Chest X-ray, PA view. Patient: 42 years old, sex F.
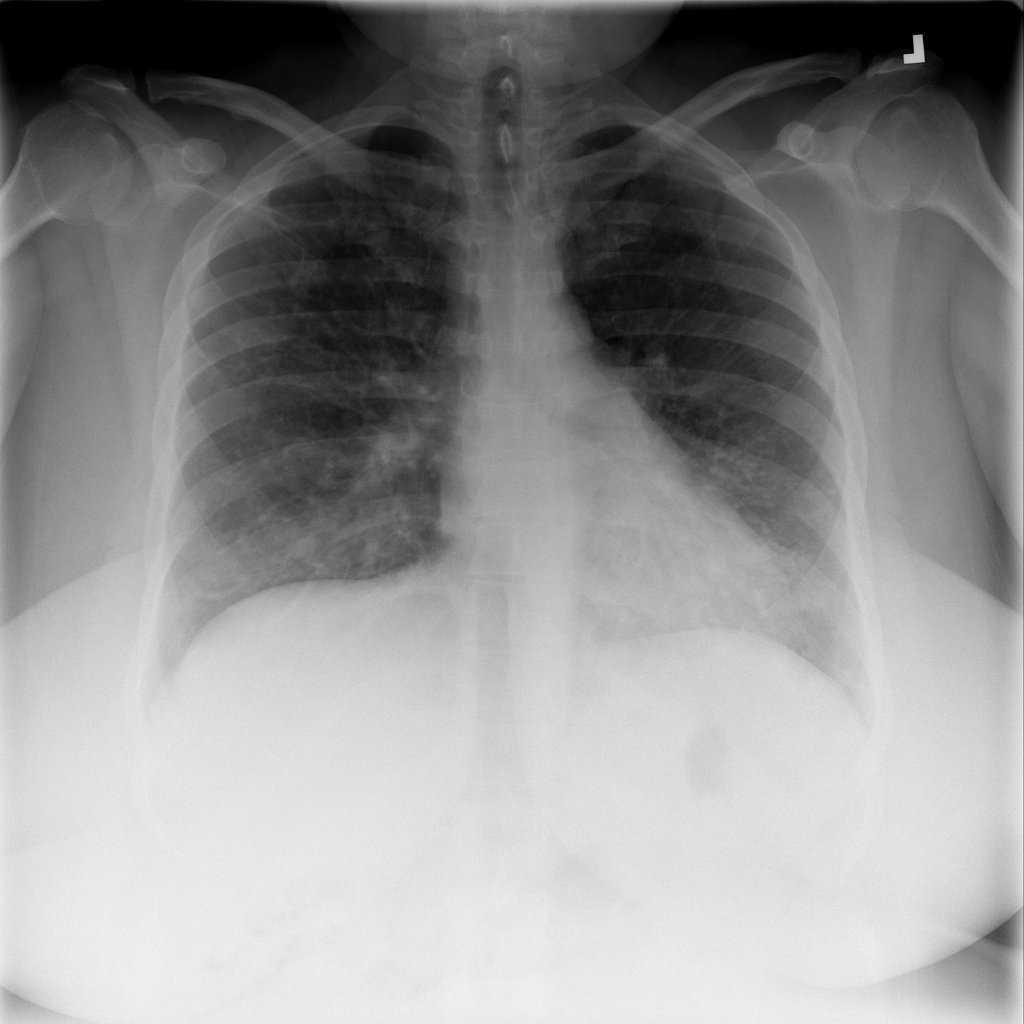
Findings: Infiltration, Nodule, Pleural_Thickening